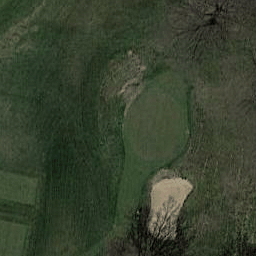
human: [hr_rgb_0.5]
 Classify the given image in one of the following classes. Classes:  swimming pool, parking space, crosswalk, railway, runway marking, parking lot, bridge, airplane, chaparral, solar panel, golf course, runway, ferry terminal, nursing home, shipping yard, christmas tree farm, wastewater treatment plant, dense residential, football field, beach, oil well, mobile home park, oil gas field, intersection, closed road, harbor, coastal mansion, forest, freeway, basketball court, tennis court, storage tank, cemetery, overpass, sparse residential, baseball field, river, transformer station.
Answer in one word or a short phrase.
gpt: golf course